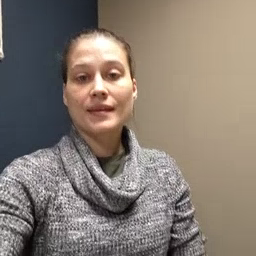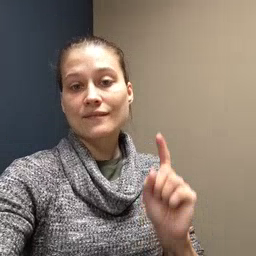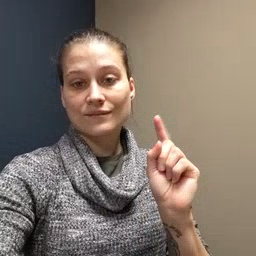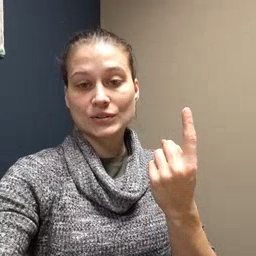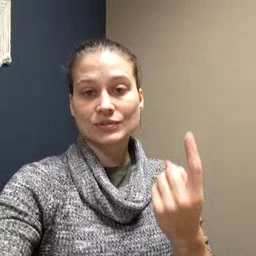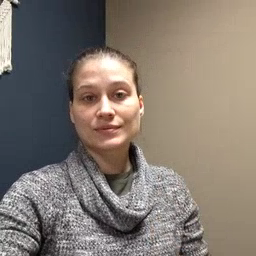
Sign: first